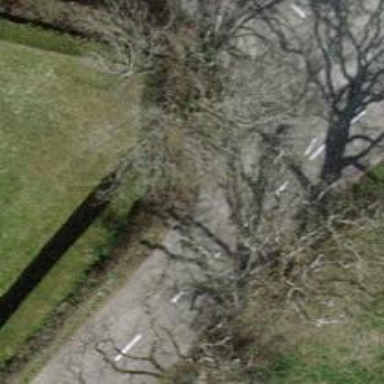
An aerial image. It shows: Hedge acting as barrier.